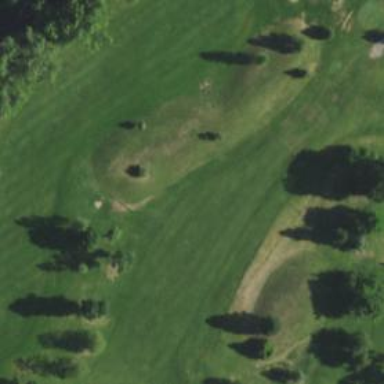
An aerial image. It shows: View of golf hole.